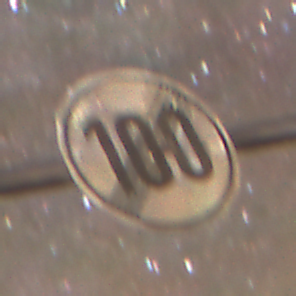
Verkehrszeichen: EndeGeschwindigkeit100
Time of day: Night
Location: Outdoor (Suburban)
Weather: Clear
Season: NotSpecified
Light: Artificial